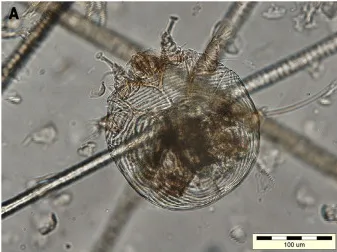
Notoedres cati (x100) identified through skin scraping.
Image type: pathology (gram)